Question: I'm using a 'SELECT * FROM "" WHERE "" = ""' query and I'm not sure what I'm doing wrong with it. I'm trying to select an item based on its PO which is a completely unique identifier to one row in the table. Here's my process in doing so:
'''
$jobnumber = $_GET['jref'];
$query = "SELECT * FROM 'po_10152796' WHERE 'po' = " .$jobnumber;
$results = mysqli_query($conn,$query) or die(mysqli_error($conn));
$rowitem = mysqli_fetch_array($results);
$jobname = $rowitem['Job Name'];
$phone = $rowitem['phone'];
'''
Things i know are correct:
- -

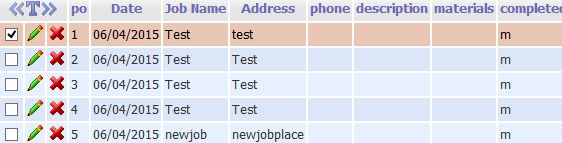
Answer: Forgot to post this, redid the code with prepared statements and it works, not sure what exactly I changed but here it is anyhow:
'''
$jobnumber = $_GET['jref'];
$stmt = $conn->prepare( "SELECT 'Job Name', 'Address', 'phone', 'description', 'materials' FROM po_10152796 WHERE po = ?");
$stmt->bind_param("i", $jobnumber);
if($stmt->execute()){
$stmt->bind_result($jobname, $address, $phone, $description, $materials);
$stmt->fetch();
}
'''